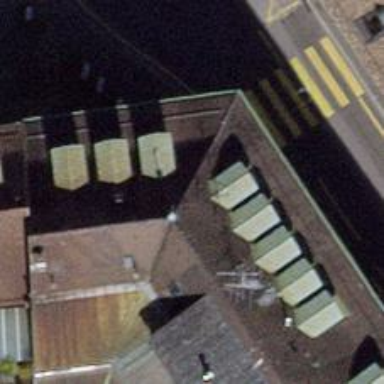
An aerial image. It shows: Restaurant.